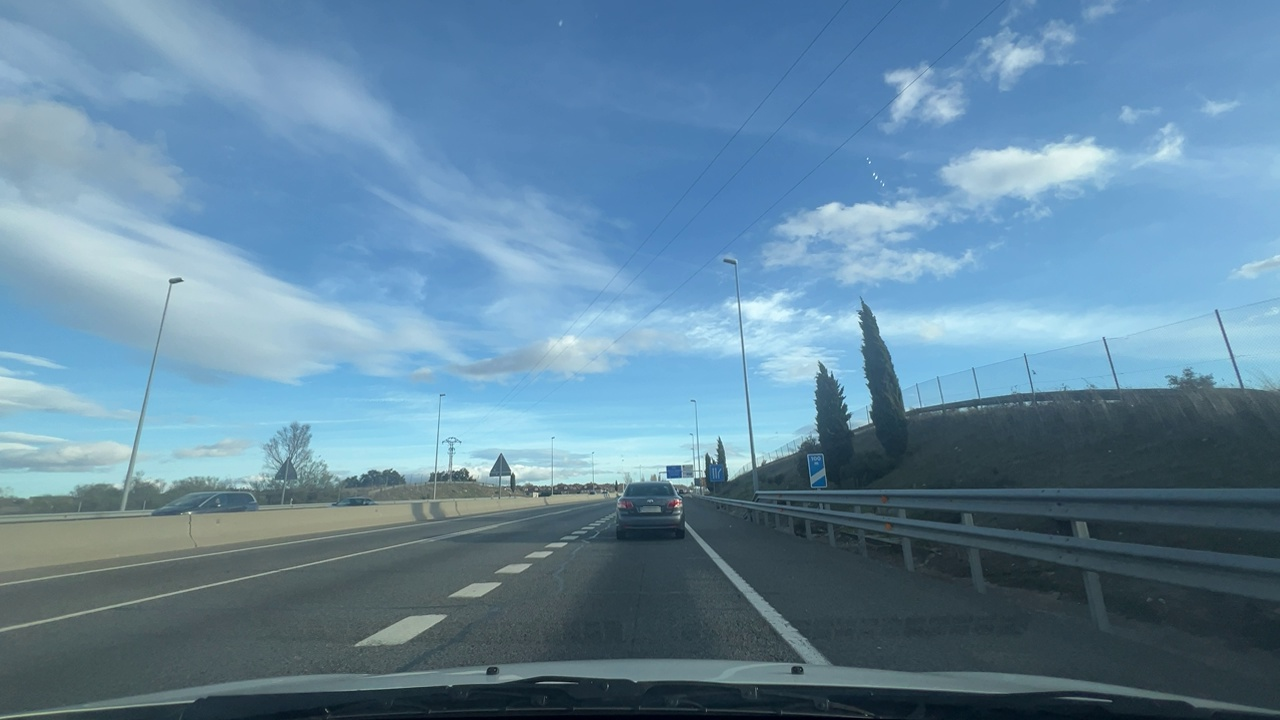
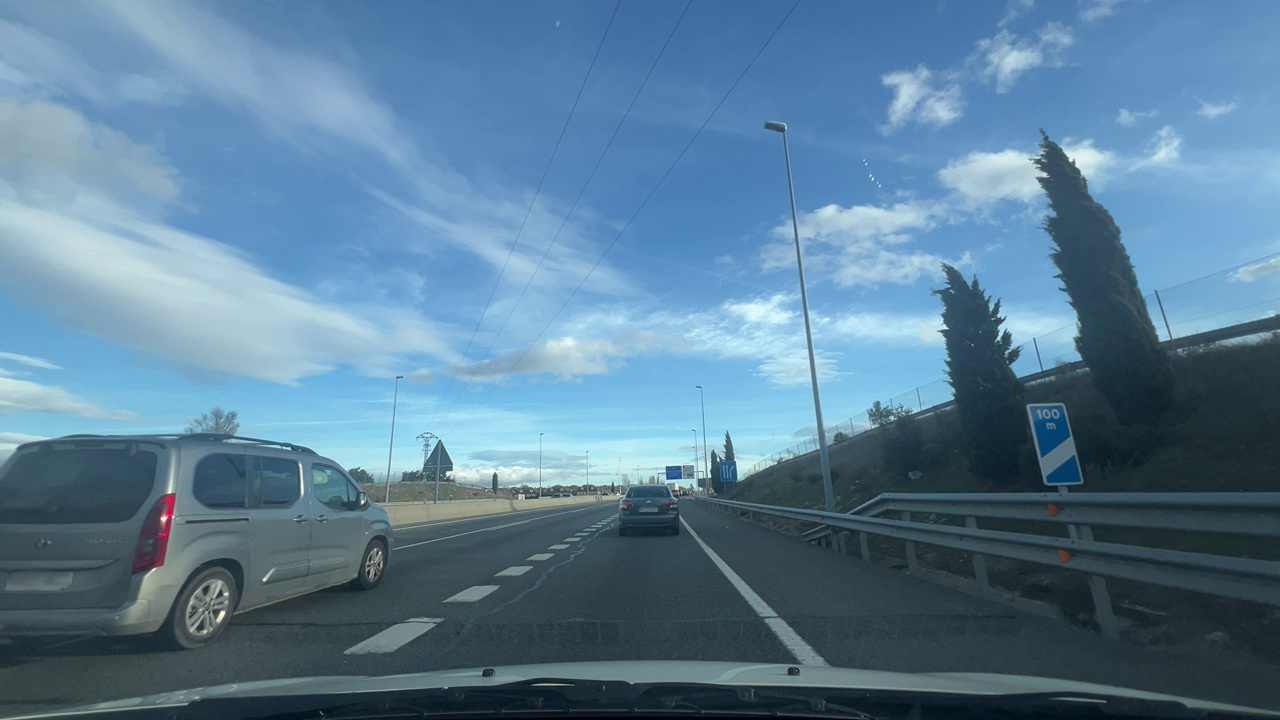
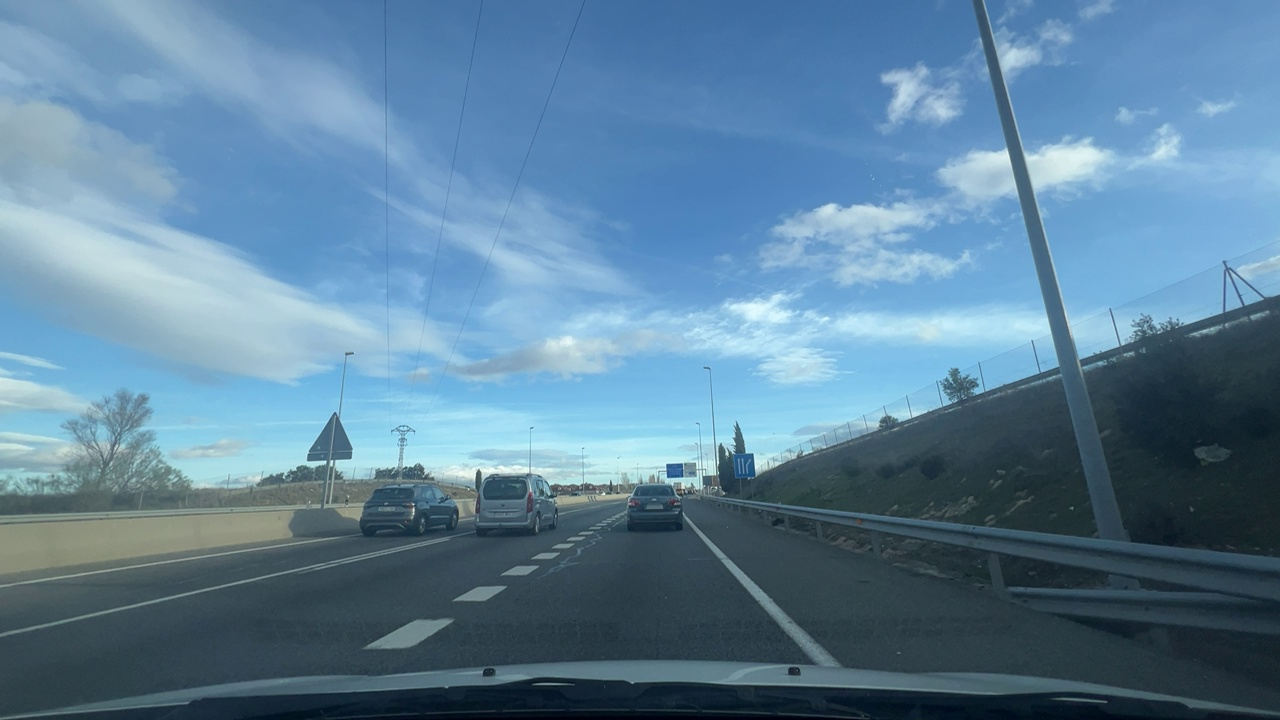
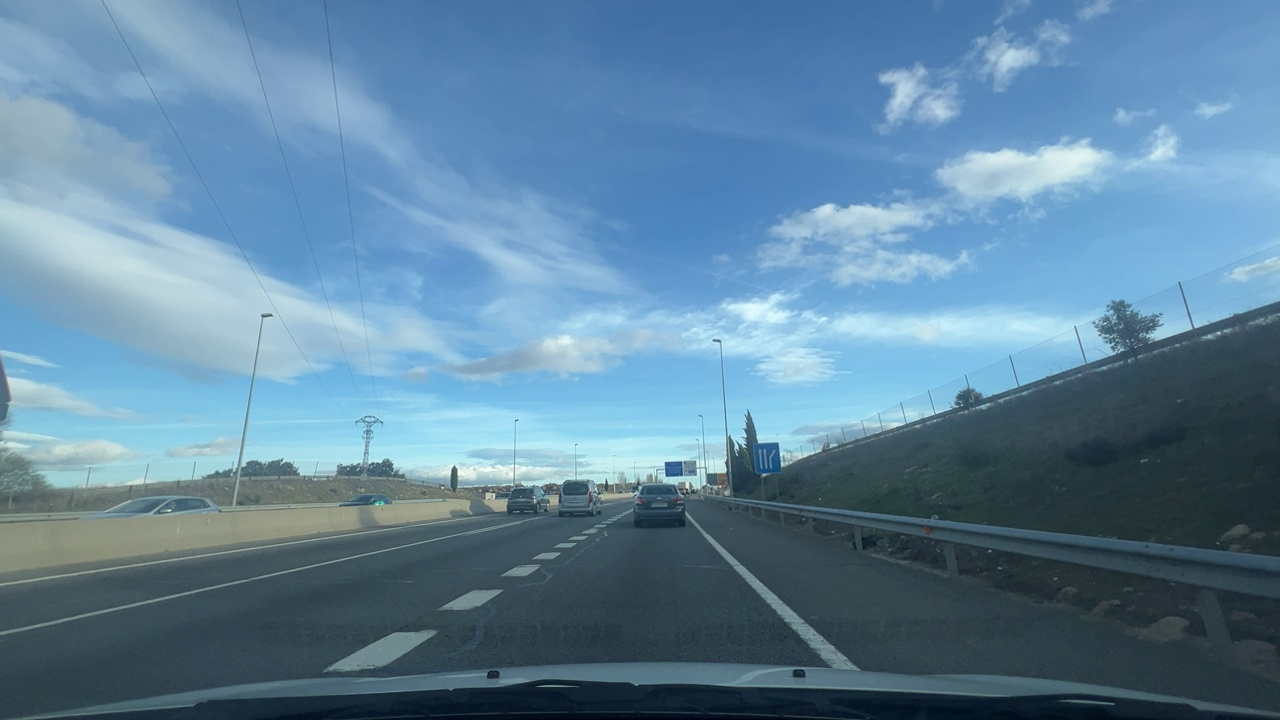
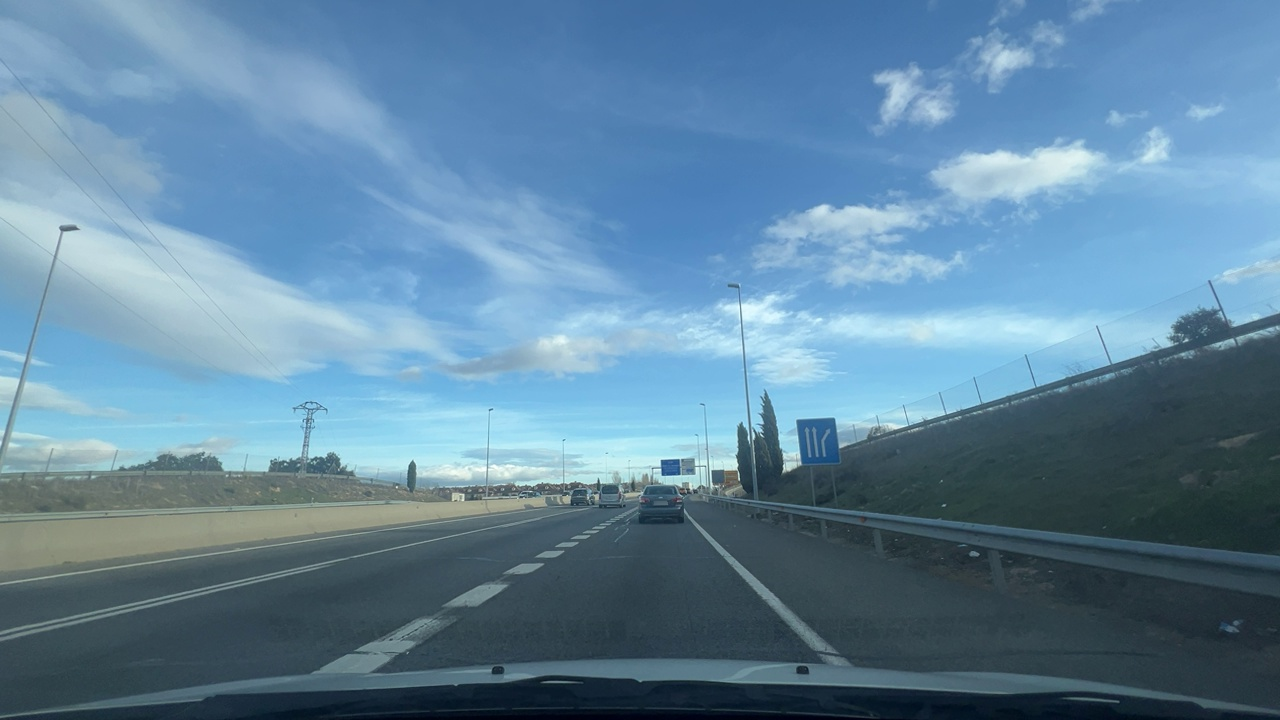
Situation: empty
Question: Is a roundabout visible ahead in the ego direction?
Answer: No
Reasoning: There are no roundabouts visible in the ego direction

Situation: empty
Question: Is the ego vehicle stationary while another vehicle crosses its path within the roundabout?
Answer: No
Reasoning: The ego vehicle is travelling inside a highway

Situation: empty
Question: Are multiple speed limit signs with different values visible?
Answer: No
Reasoning: There are no speed limit signs visible

Situation: empty
Question: Is there a speed limit sign regulating the ego lane?
Answer: No
Reasoning: There are no speed limit signs visible